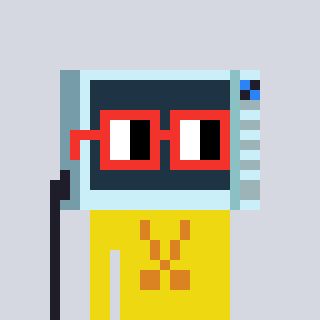
a pixel art character with square red glasses, a microwave-shaped head and a yellow-colored body on a cool background